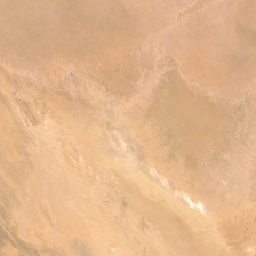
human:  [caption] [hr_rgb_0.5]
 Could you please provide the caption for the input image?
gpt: The desert here is orange red and white.

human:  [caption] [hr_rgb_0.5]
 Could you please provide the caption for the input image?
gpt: it is a flat desert with several cracks stretches across it .

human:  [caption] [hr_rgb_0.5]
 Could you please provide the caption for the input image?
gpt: The desert here is orange and white.

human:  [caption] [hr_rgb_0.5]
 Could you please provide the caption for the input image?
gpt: There is a desert with a white triangle figure.

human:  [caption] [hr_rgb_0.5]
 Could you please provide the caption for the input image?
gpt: There is a white triangle of desert.